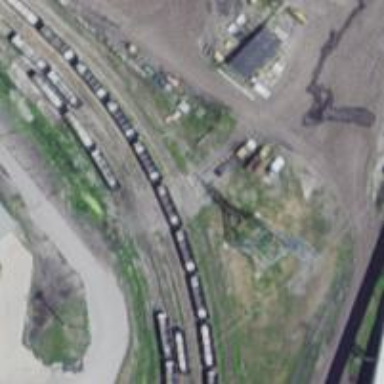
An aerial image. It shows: Railway siding with rails.